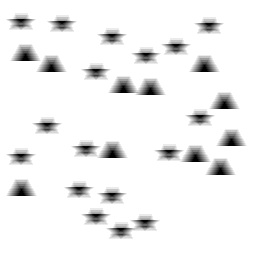
Squares: 0
Triangles: 11
Stars: 17
Total shapes: 28